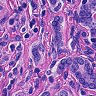
Metastatic tissue present: yes